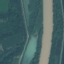
Land use / land cover: River